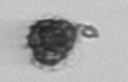
Label: Syracosphaera_pulchra